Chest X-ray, PA view. Patient: 59 years old, sex M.
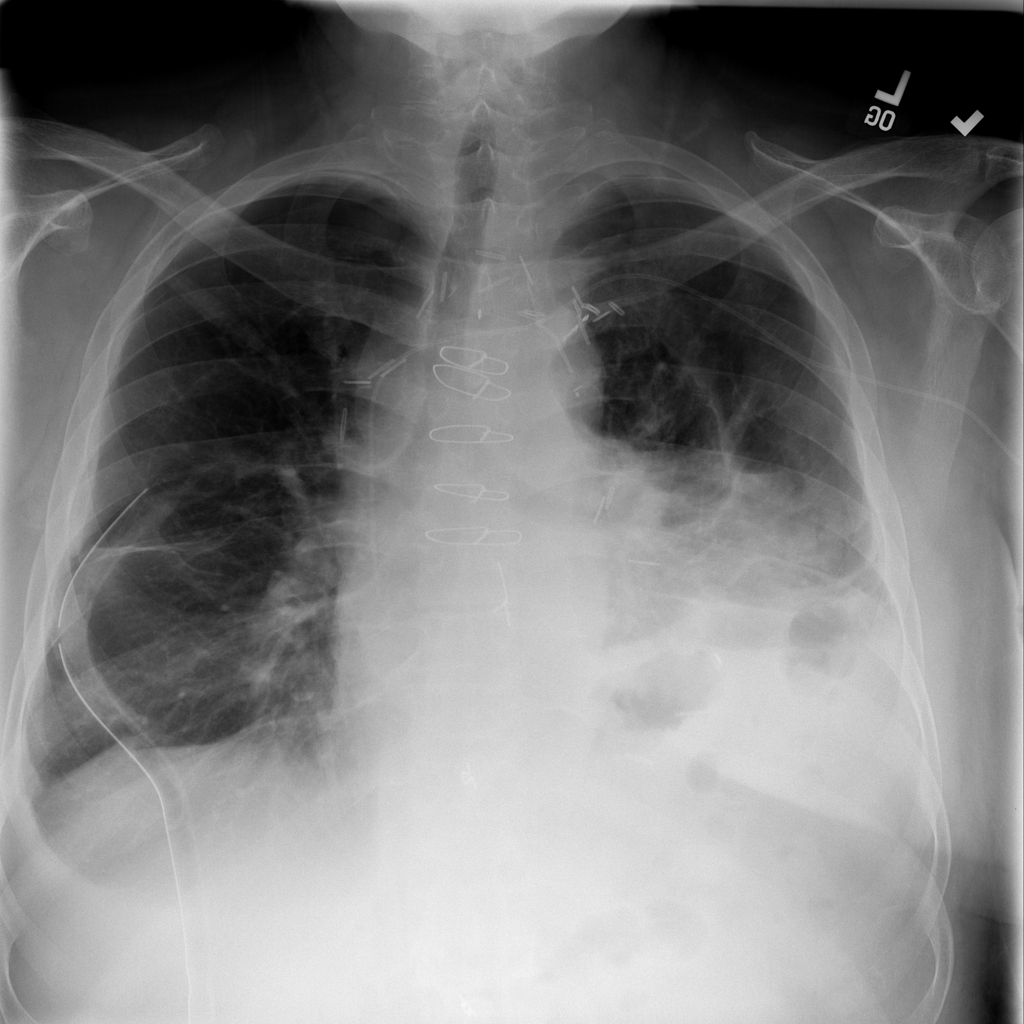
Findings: Effusion